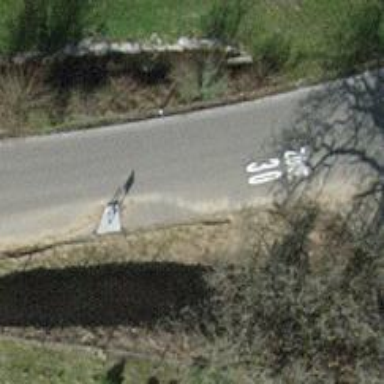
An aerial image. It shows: Tertiary road with asphalt surface.